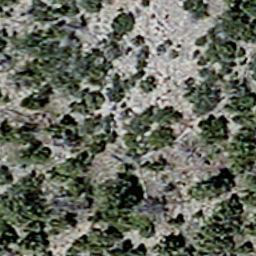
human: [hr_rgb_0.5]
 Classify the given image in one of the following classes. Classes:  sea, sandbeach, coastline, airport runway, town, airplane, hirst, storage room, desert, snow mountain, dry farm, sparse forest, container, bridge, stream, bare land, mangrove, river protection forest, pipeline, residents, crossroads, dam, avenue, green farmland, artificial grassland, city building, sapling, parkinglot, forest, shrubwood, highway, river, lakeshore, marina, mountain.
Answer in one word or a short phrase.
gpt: sparse forest